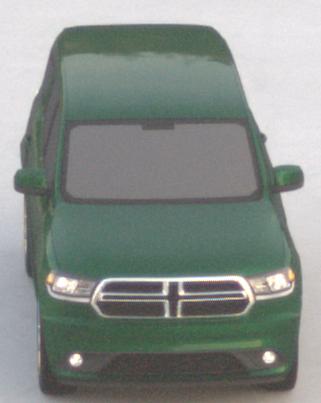
Make: Dodge
Model: Durango
Detailed model: Gen. 3
Model produced from: 2010
Doors: 5
Color: green
Road condition: dry road
Daytime: sunrise or sunset
Contrast: low contrast